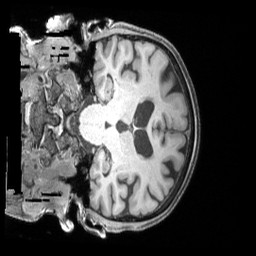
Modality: T1w
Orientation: coronal
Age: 73
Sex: female